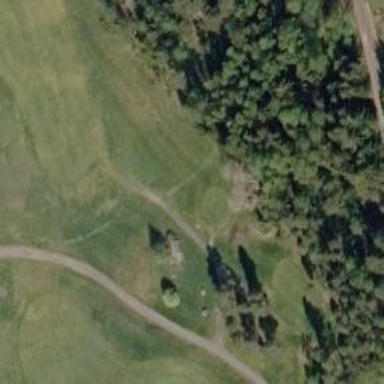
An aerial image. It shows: Pathway for golfing.